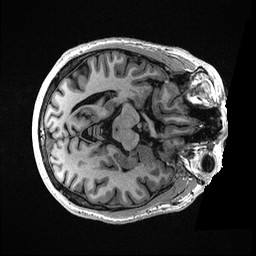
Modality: T1w
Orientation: axial
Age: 42
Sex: male
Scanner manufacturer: ge
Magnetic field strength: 3 T
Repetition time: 0.006952 s
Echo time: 0.00292 s